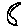
Label: moon